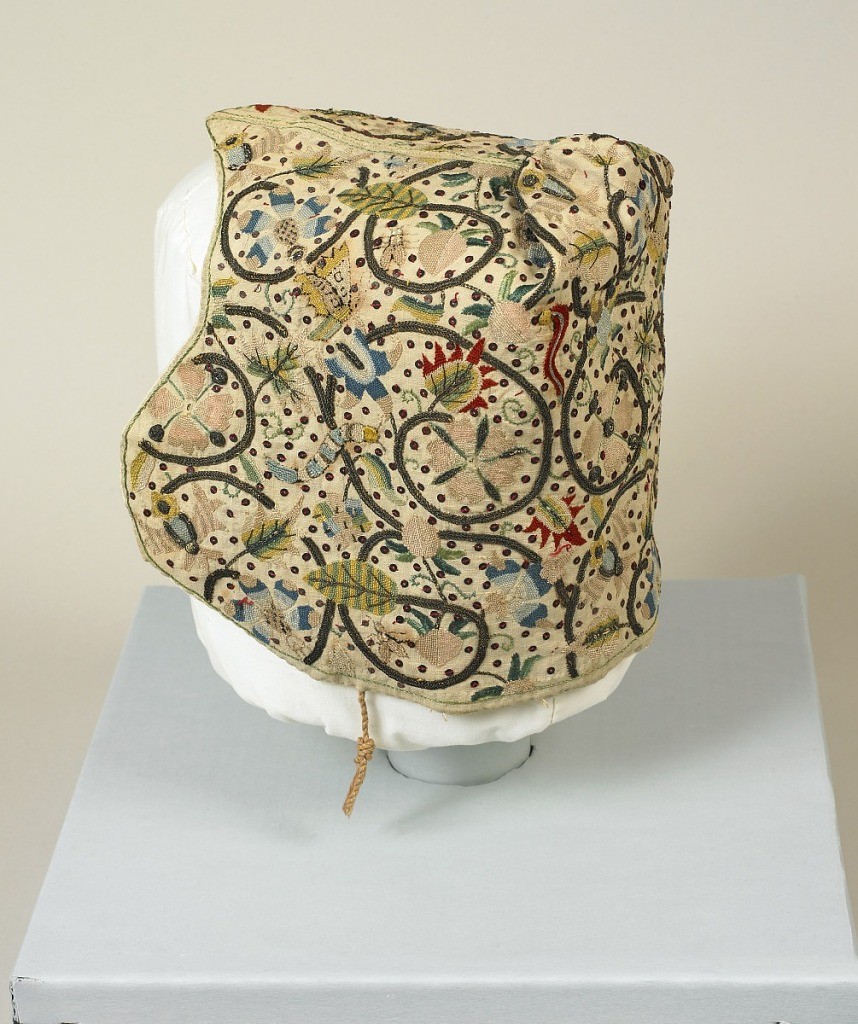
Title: Coif
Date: late 16th–early 17th century
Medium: silk and metal-wrapped silk-core embroidery on linen foundation Technique: embroidered in stem, coral, leaf, and chain stitches with looping and detached looping on plain weave foundation Label: linen embroidered with silk and metallic threads in stem, coral, leaf, chain, and detached looping stitches
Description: Woman's coif of off-white linen, with a point over the forehead, shaped at the cheeks, and with a pleated detail at the crown. Embroidered in light colored silks and metal threads with scrolling vines in silver metallic thread framing flower heads, among which appear caterpillars, bees and insects, embroidered in in red, pink, green, blue, yellow and gray silk. The ground is spotted with silver sequins stitched down with red thread.